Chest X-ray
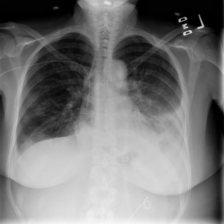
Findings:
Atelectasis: negative
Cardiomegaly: negative
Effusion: positive
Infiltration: positive
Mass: negative
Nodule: negative
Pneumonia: negative
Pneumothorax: negative
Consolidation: negative
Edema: negative
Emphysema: negative
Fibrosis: negative
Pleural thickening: negative
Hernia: negative